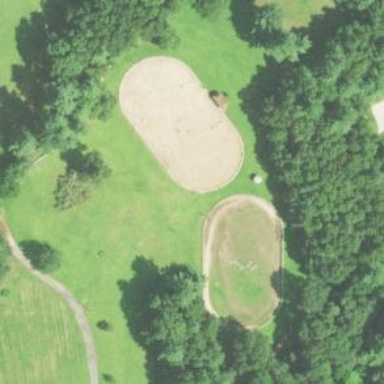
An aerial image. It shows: Fence surrounding equestrian pitch for leisure land activities.